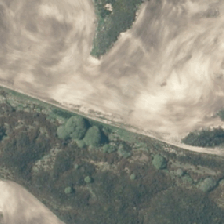
Land cover: high_producing_grassland